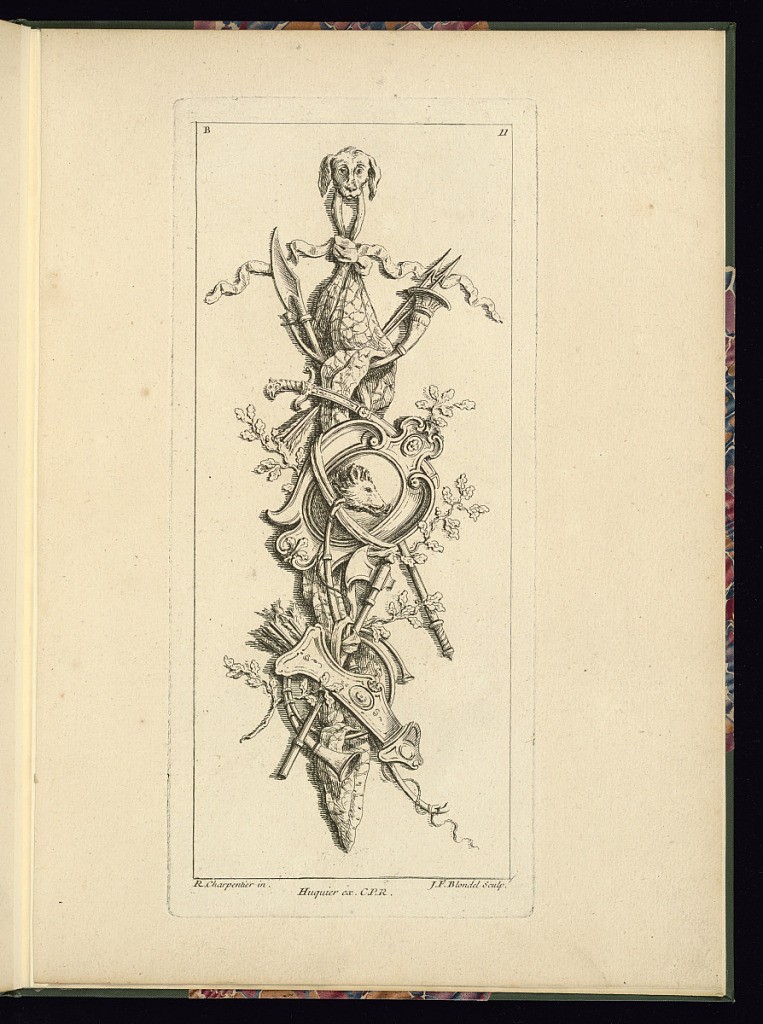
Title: Design for a Pendant Trophy
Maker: René Charpentier, French, 1680 - 1723
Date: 1738–61
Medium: Etching on laid paper
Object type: Print
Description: A design for an ornamental pendant trophy from a series of twelve plates. The trophy features arms and armor, a central framed cartouche with a boar's head, intertwined with foliate branches, a net, and horns hanging from a tied ribbon and the net from a dog's head. The plate is signed and numbered.